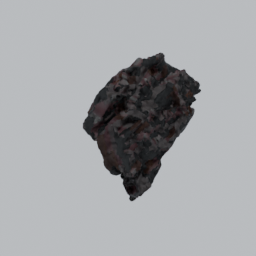
Label: nature